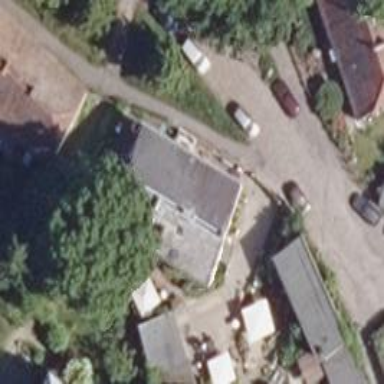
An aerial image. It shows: Café.